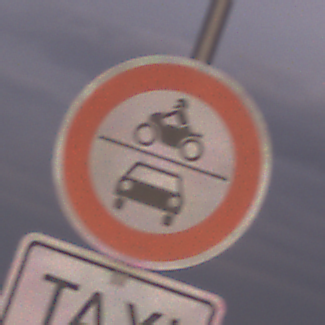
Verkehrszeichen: VerbotKraftfahrzeuge
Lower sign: BesondereFahrzeugeUndTransportgueter1
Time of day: SunriseSunset
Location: Outdoor (Nature)
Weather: PartlyCloudy
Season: NotSpecified
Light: Natural